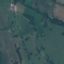
Land use / land cover: Pasture